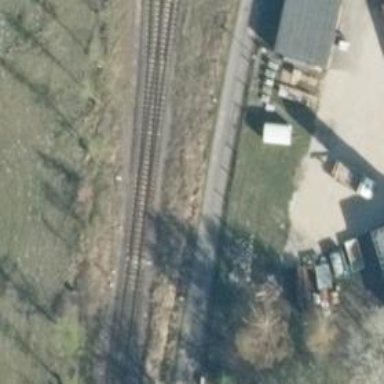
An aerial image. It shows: Railway track.